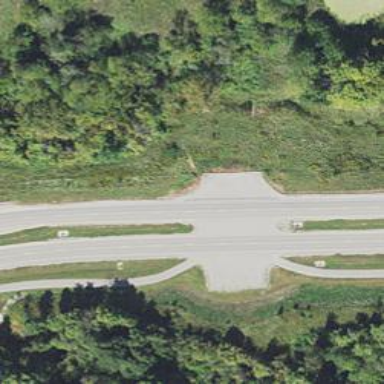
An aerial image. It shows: Unclassified road with asphalt surface.